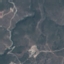
Label: HerbaceousVegetation